Question: In my project i deal with big data surfaces.
In a certain point, i have a line across the data, and I need the values of the points of the line.
The grid is non,homogeneous, it doesnt go from 'n:m' with fixed steps nor nothing.
Lets ilustrate!
In the figure the 2D proyection of my data can be seen. Each of the points has also other 3 data information. I defined a arbitrary red line with the form y=ax+b. a and b are known.
How can I define i.e. 50 points in the line that has not only the x and y coords (wich is straigforward) but also the interpolation of the 3 data information of each of the points around it.

I know is not an easy question but I can't seem to step forward even a bit.
PD: realize I DONT want code written for me, but the idea of how to achieve my objective.
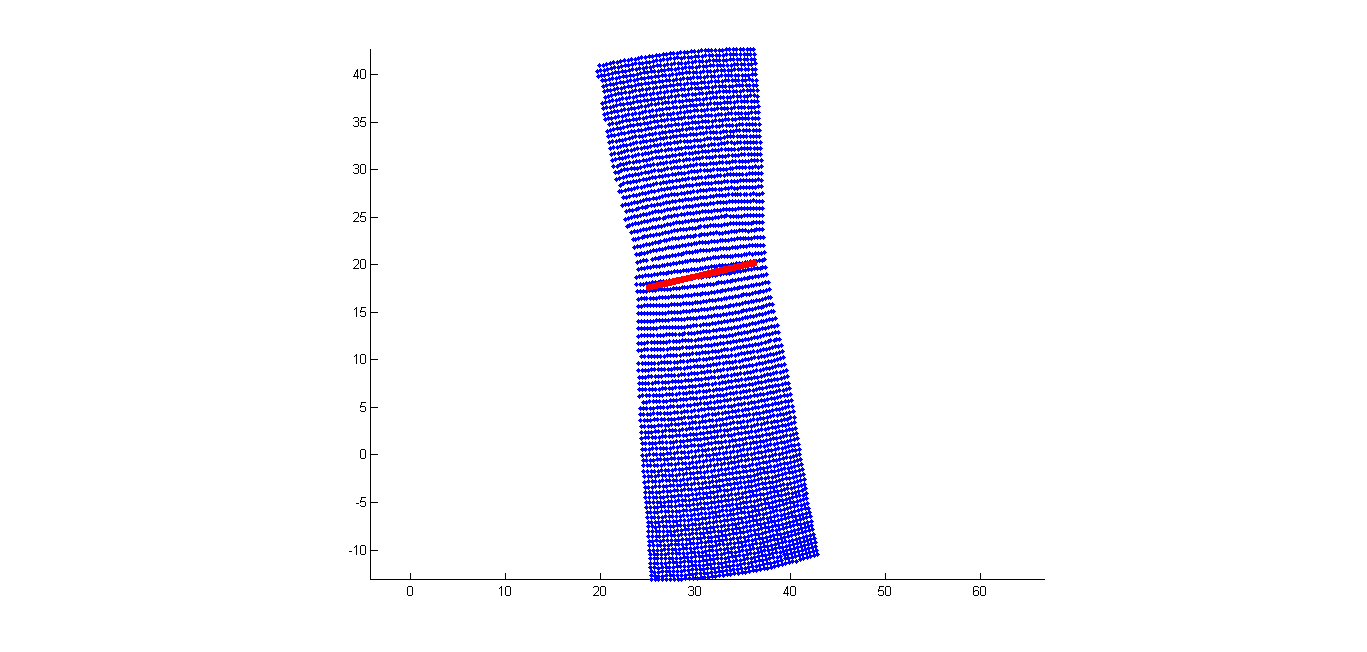
Answer: What I did was to define several points in the crack line and then cheack for each one of them in wich quadrilateral it is with 'inpoligon' matlab function (no tthe fastest way but less than 2 secs).
Then I created a triangular plane in the used quadrilaterals using x,y and Z or the othre data , achieving a linear interpolation between the data.
finally i take out all the points that are 0 o Nan.